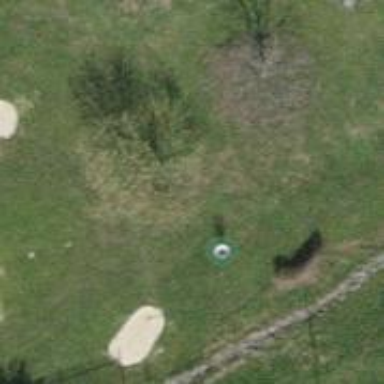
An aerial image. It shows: Disc golf basket.